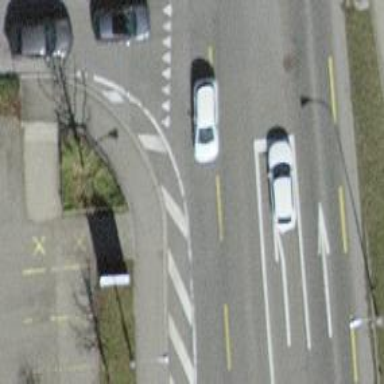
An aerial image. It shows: Secondary road with asphalt surface and trolley wires.